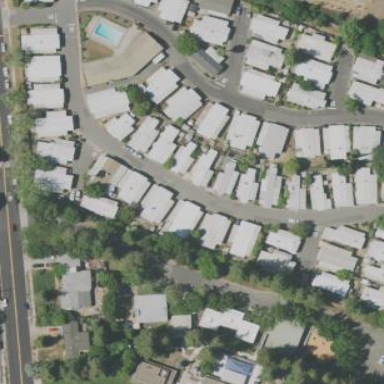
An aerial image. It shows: Residential area known as trailer park.